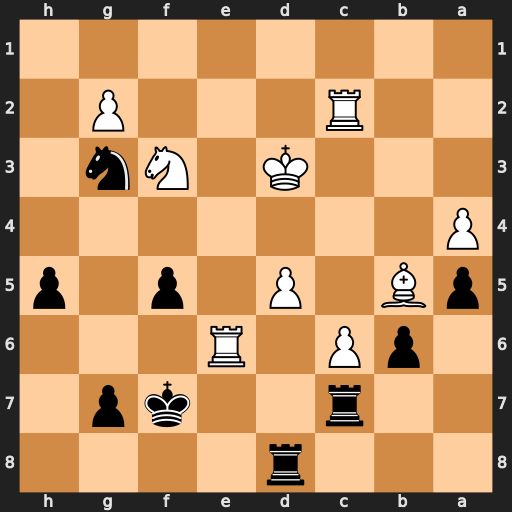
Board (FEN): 3r4/2r2kp1/1pP1R3/pB1P1p1p/P7/3K1Nn1/2R3P1/8
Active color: b
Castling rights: -
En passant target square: -
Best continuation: Rxd5+ Nd4 Rxd4+ Kxd4 Kxe6